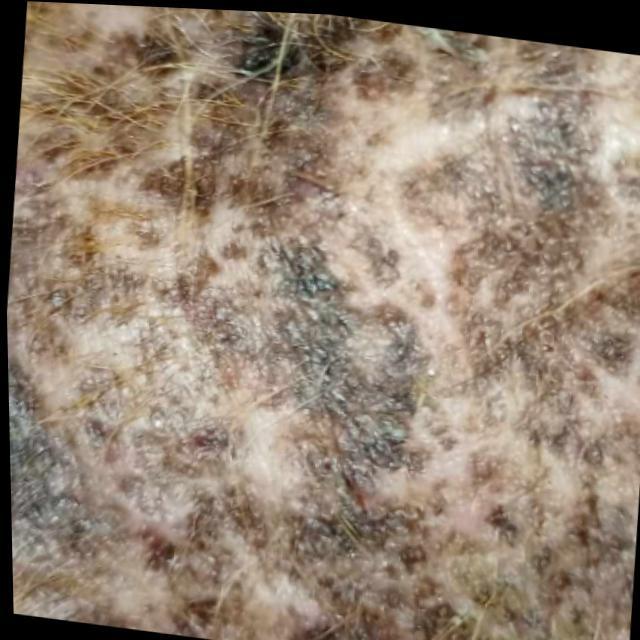
Canine demodicosis (Demodex mange) — caused by Demodex canis mites. Presents with alopecia, follicular papules, pustules, and comedones. Often localized on face and forelimbs.